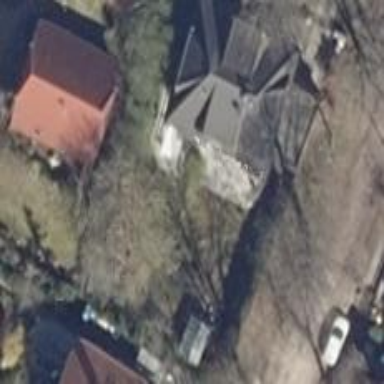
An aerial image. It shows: Detached building.